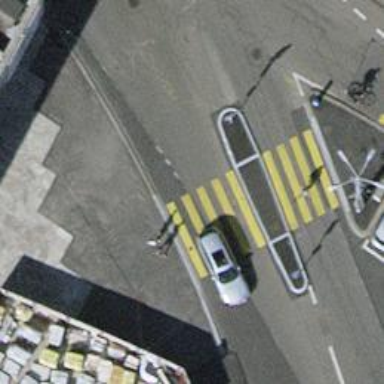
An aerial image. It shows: Kerb barrier.